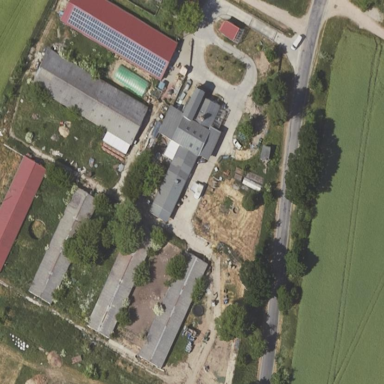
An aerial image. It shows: Farmyard area.